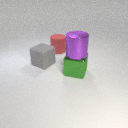
large green metal cube in front of large red rubber cylinder